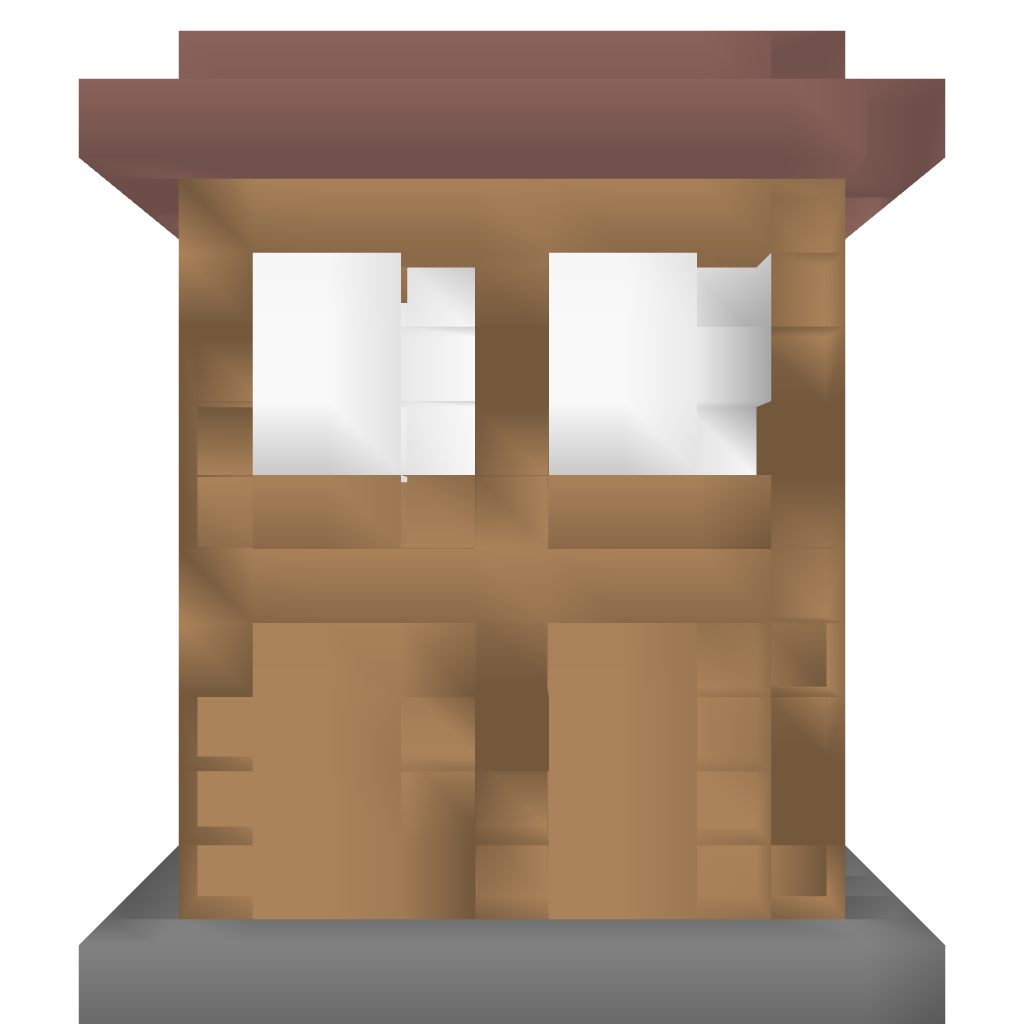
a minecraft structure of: CrafterHouse bad low quality